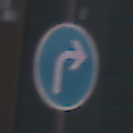
Verkehrszeichen: VorgeschriebeneFahrtrichtungRechts
Umgebung: Outdoor, Urban
Tageszeit: MorningAfternoon
Wetter: PartlyCloudy
Licht: Natural
Jahreszeit: NotSpecified
Kontrast: MediumContrast